Question: I need to place a ViewPager inside of a fragment, but I have two fragments, Fragment 1 is my MENU, and Fragment 2 I want to use as a ViewPagerIndicator.
But a fragment can't have another fragment... what do I need to do for that?

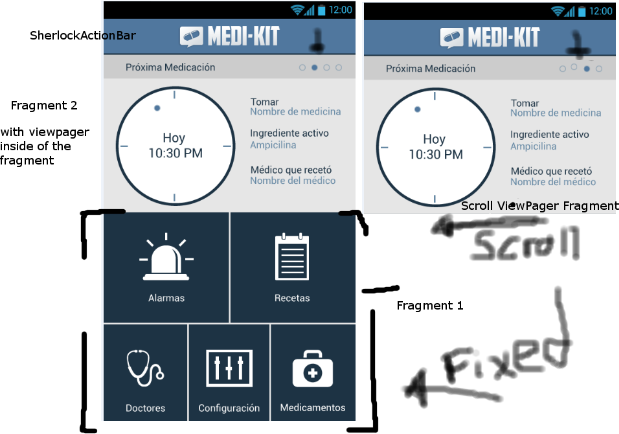
Answer: Starting in Android 4.2, there are nested fragments.<URL> The support library now also includes support for this for older Android versions.
So you can do something like this:
'''
@Override
public void onViewCreated(View view, Bundle savedInstanceState) {
super.onViewCreated(view, savedInstanceState);
ViewPager mViewPager = (ViewPager) view.findViewById(R.id.viewPager);
mViewPager.setAdapter(new MyAdapter(getChildFragmentManager()));
}
'''
Full implementation available here: <URL>